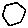
Label: hexagon